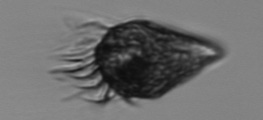
Label: Strombidium_wulffi